Interaction volume radius: 5 \u00c5
Interaction volume height: 25 \u00c5
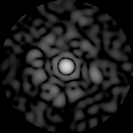
Disorder parameter: 0.8262